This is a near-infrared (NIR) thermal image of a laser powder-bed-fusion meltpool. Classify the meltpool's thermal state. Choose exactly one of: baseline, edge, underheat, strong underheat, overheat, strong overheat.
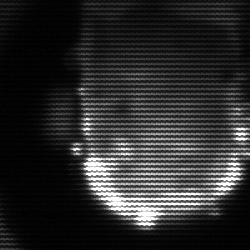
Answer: baseline